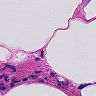
Metastatic tissue present: no